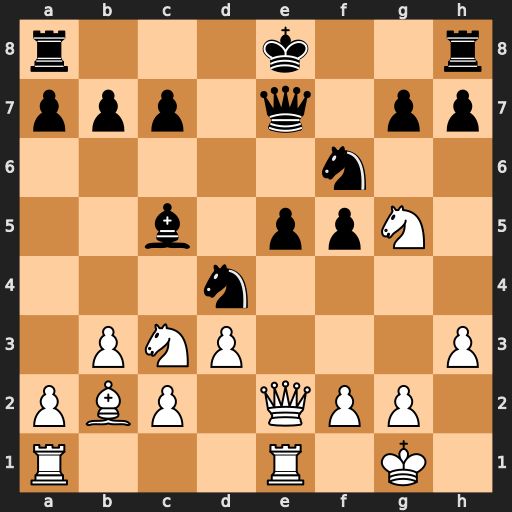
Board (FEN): r3k2r/ppp1q1pp/5n2/2b1ppN1/3n4/1PNP3P/PBP1QPP1/R3R1K1
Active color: w
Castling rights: kq
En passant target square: -
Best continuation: Qxe5 Qxe5 Rxe5+